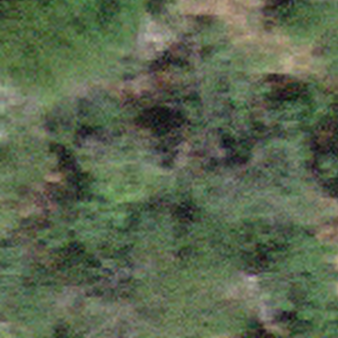
Label: other